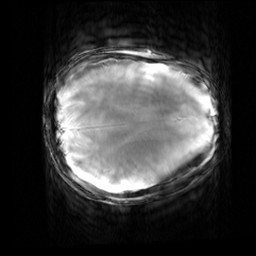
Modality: T2starw
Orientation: axial
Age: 22
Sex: female
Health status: healthy
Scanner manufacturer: siemens
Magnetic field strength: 3 T
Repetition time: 0.7 s
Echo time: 0.02 s